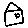
Label: house